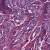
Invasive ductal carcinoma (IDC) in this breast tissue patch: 1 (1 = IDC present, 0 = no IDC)